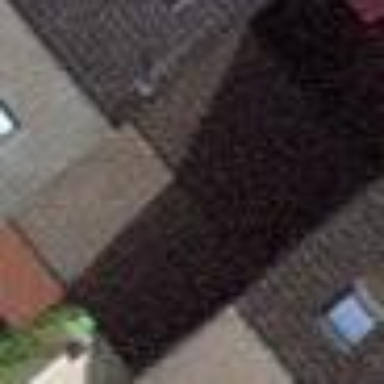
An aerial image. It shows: View of roof of building.